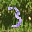
Label: 3